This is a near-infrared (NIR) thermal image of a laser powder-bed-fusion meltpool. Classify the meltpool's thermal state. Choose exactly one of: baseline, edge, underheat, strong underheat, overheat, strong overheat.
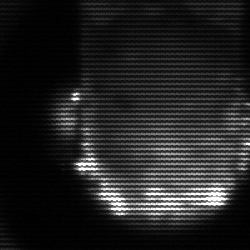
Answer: baseline